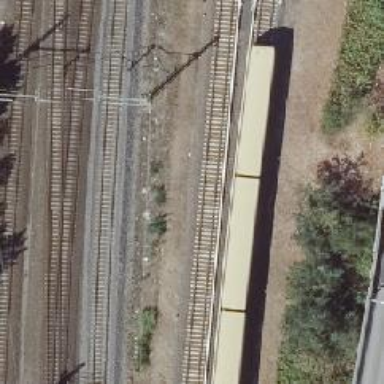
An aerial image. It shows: Electrified light rail railway.